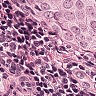
Metastatic tissue present: yes